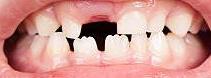
Condition: hypodontia